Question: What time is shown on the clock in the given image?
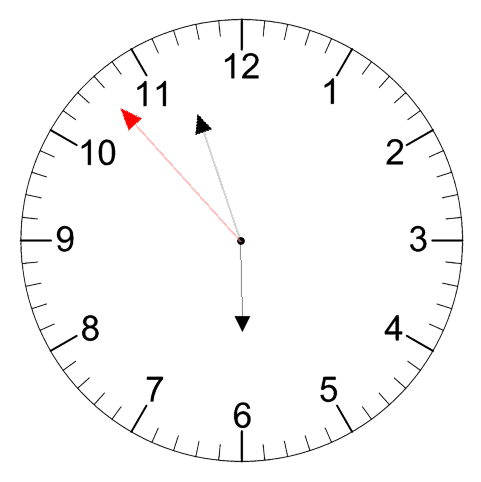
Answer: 05:56:53